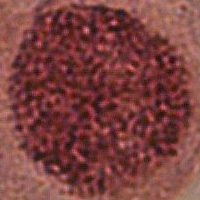
Label: prophase